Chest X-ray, PA view. Patient: 61 years old, sex M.
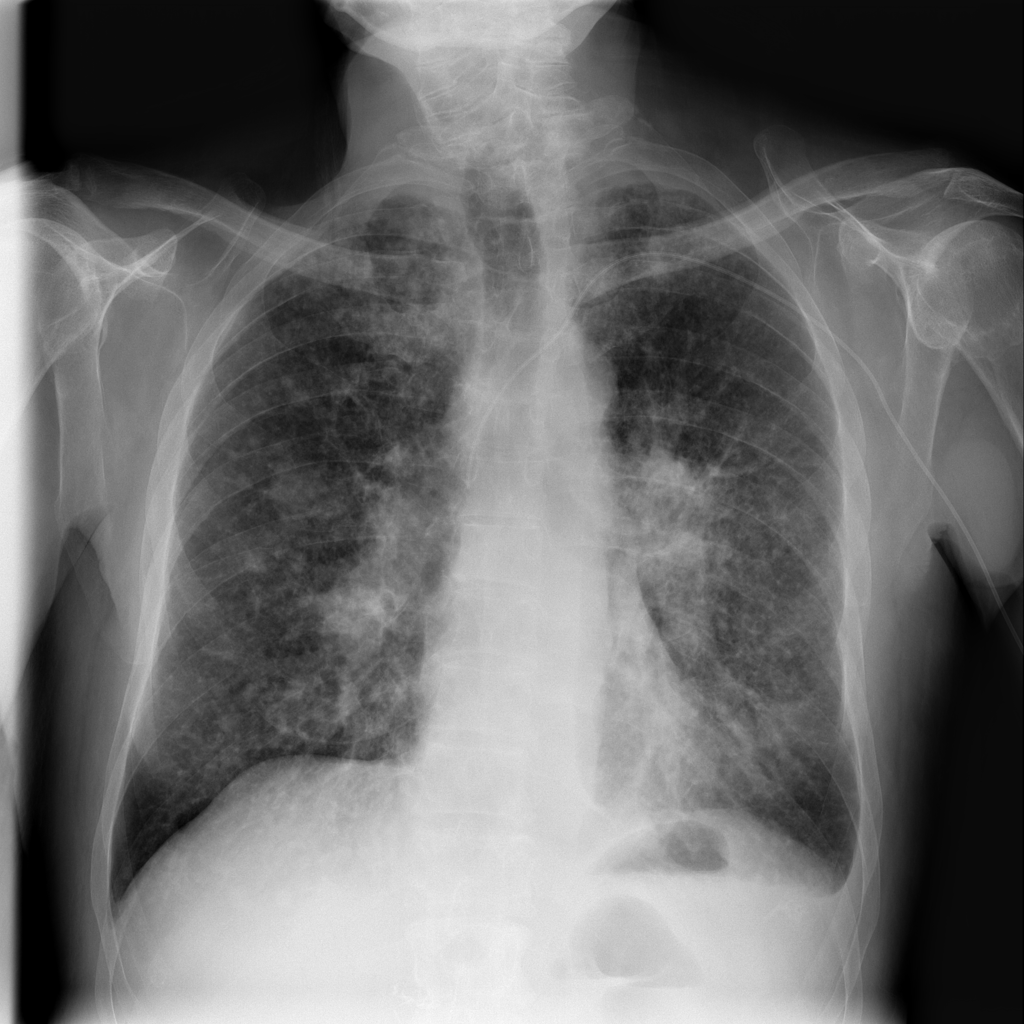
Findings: Effusion, Infiltration, Mass